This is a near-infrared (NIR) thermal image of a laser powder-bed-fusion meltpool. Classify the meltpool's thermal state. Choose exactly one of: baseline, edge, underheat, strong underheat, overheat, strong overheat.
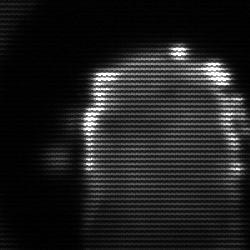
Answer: baseline